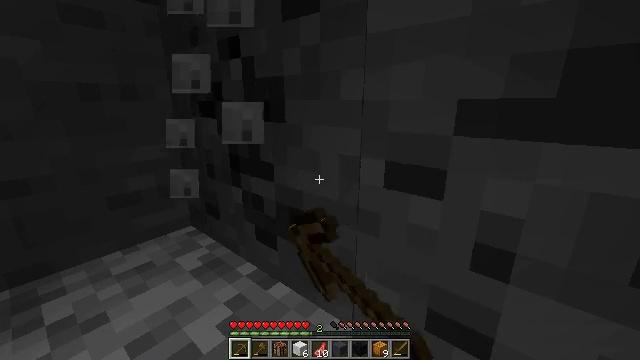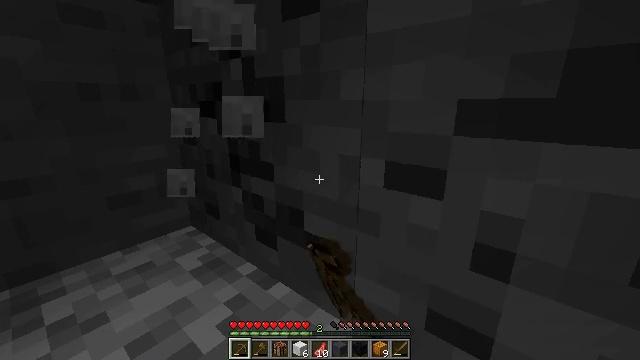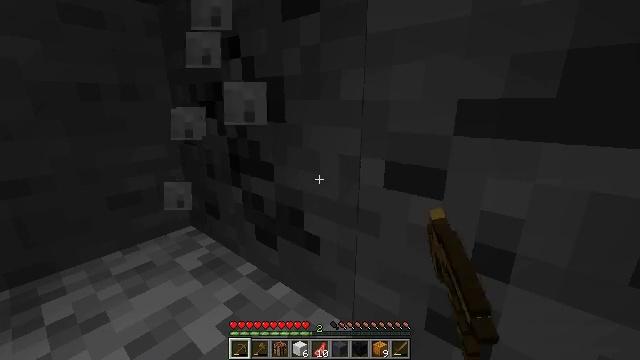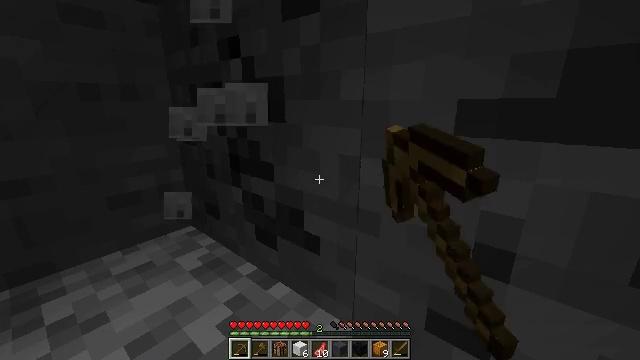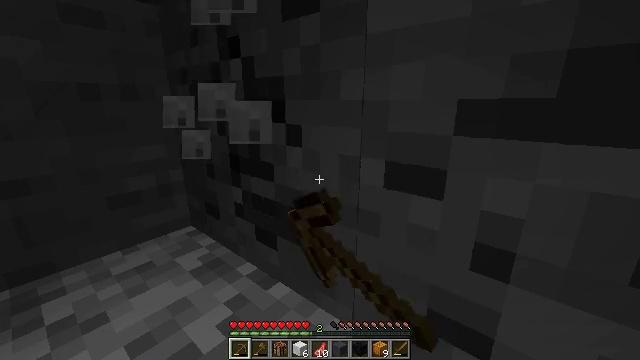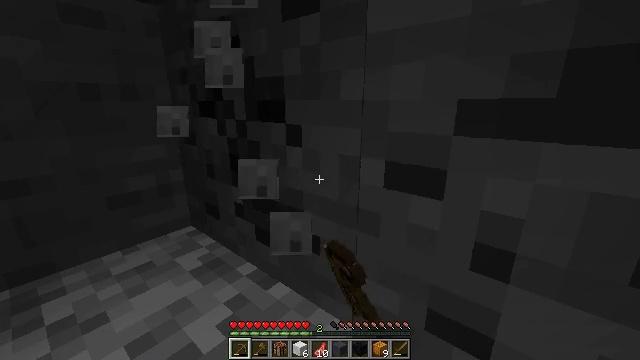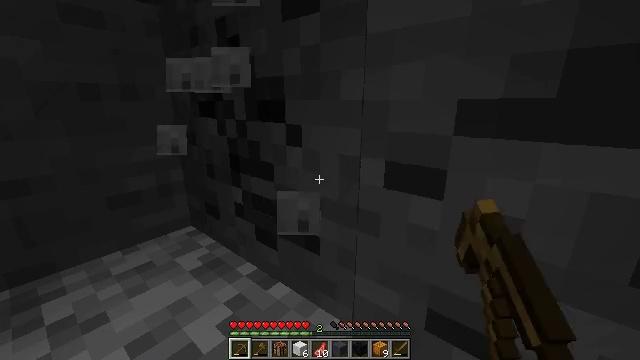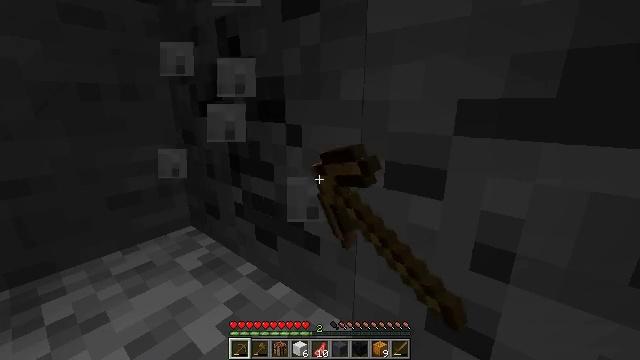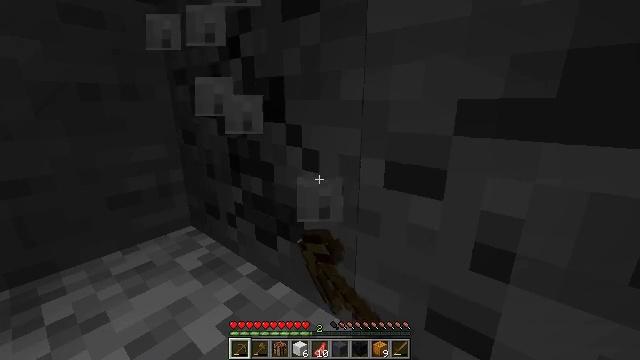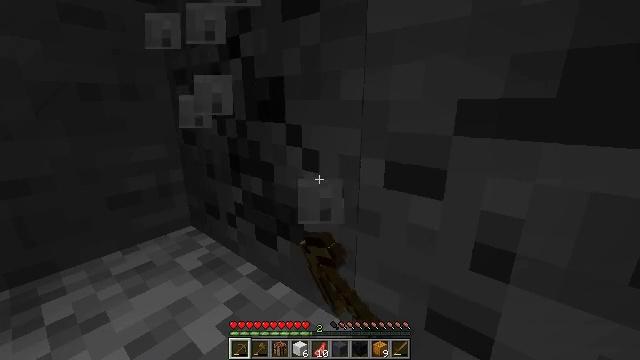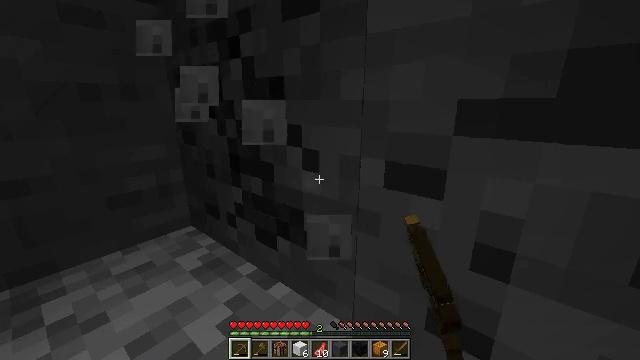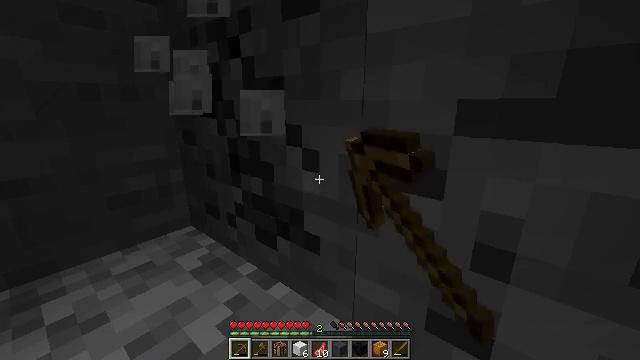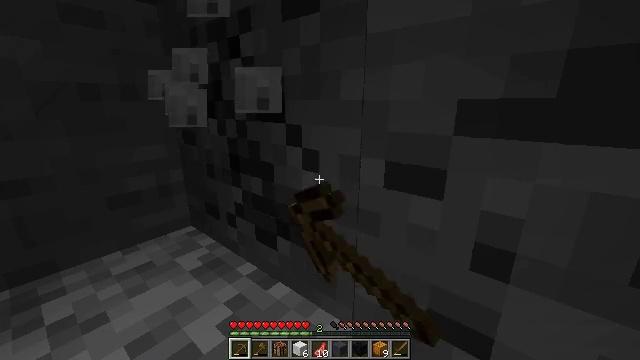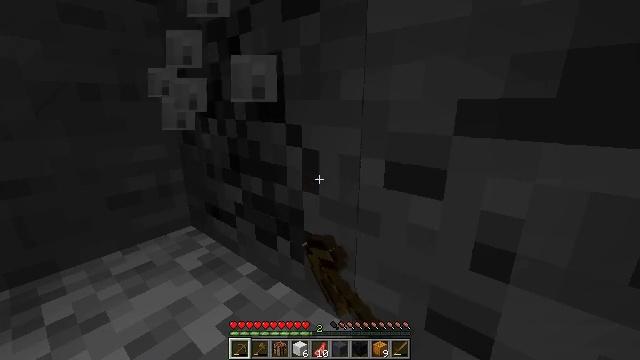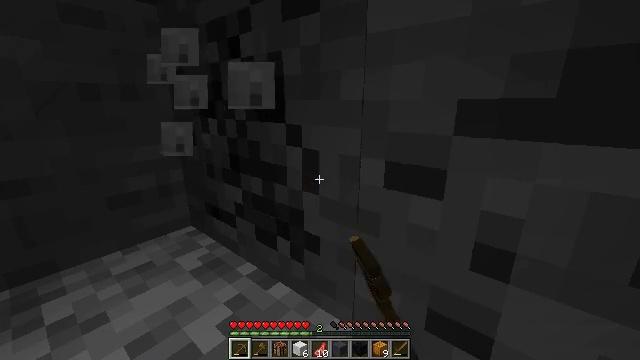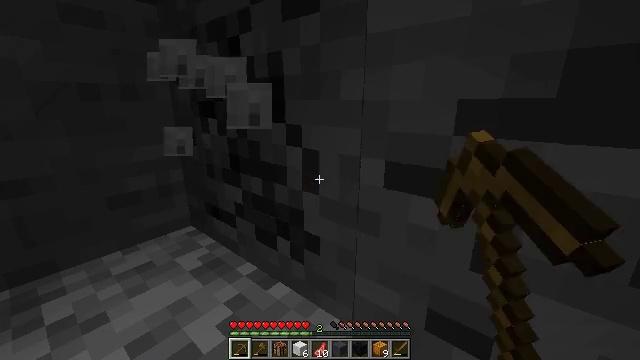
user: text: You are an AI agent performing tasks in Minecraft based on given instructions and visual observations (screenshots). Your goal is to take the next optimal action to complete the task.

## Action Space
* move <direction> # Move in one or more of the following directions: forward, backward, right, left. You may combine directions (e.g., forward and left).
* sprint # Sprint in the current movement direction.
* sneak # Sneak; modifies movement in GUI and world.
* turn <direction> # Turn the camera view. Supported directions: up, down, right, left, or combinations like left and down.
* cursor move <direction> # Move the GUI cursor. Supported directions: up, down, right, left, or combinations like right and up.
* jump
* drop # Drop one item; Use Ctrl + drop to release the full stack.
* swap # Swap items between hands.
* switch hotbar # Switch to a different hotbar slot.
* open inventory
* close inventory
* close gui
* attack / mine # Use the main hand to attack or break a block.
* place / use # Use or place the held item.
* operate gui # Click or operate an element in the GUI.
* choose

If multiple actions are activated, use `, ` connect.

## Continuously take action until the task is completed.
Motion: motion action
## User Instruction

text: Collect coal by mining the ore.
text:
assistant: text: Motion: attack / mine
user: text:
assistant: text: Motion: attack / mine
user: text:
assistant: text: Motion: attack / mine
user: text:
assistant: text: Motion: attack / mine
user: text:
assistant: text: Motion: attack / mine
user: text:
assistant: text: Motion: attack / mine
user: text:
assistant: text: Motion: attack / mine
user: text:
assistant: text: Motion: attack / mine
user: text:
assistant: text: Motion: attack / mine
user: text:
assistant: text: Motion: attack / mine
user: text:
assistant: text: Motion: attack / mine
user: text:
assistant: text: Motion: attack / mine
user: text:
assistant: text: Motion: attack / mine
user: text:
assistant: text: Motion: attack / mine
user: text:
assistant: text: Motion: attack / mine
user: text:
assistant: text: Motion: attack / mine
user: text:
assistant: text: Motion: attack / mine
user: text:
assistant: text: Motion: attack / mine
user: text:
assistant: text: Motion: attack / mine
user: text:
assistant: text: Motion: attack / mine
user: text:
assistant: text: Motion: attack / mine
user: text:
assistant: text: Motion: attack / mine
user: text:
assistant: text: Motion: attack / mine
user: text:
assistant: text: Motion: attack / mine
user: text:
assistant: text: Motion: attack / mine
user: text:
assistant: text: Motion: attack / mine
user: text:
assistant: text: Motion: attack / mine
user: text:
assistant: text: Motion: attack / mine
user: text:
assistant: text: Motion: attack / mine
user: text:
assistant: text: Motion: attack / mine